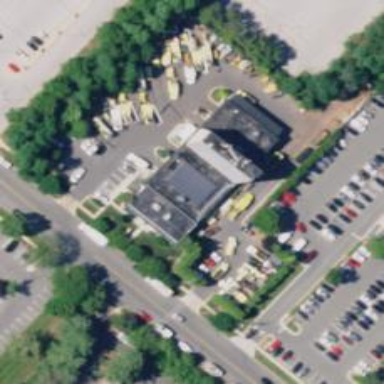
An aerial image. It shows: Parking space.